Question: I am trying to run selenium web driver(Firefox) test cases against a web application which uses NTLM authentication protocol.
I used DesiredCapabilities to update the value with "<URL>" in order to avoid the display of the authentication window.
The value is updated but in browser it is still empty.
Questions:
1. How can I set the "network.automatic-ntlm-auth.trusted-uris" value?
2. What is the best way to solve this issue?
Please check the and the below for more details.
Thanks in advance.

'''
public RemoteWebDriver getWebDriverObject(DesiredCapabilities capabilities) {
String os = SystemUtils.IS_OS_WINDOWS ? "windows" : "linux";
System.setProperty("webdriver.gecko.driver", "target/test-classes/selenium_standalone_binaries/" + os + "/marionette/64bit/geckodriver.exe");
FirefoxOptions options = new FirefoxOptions();
// check the "Network.automatic-ntlm-auth.trusted-uris value before update"
System.out.println("Capability before update >>>>>" + capabilities.getCapability("Network.automatic-ntlm-auth.trusted-uris"));
// update the "Network.automatic-ntlm-auth.trusted-uris value" after update
capabilities.setCapability("Network.automatic-ntlm-auth.trusted-uris", "http://localhost:8080");
// check the "Network.automatic-ntlm-auth.trusted-uris value after update"
System.out.println("Capability after update >>>>>" + capabilities.getCapability("Network.automatic-ntlm-auth.trusted-uris"));
options.merge(capabilities);
options.setHeadless(HEADLESS);
return new FirefoxDriver(options);
}
'''
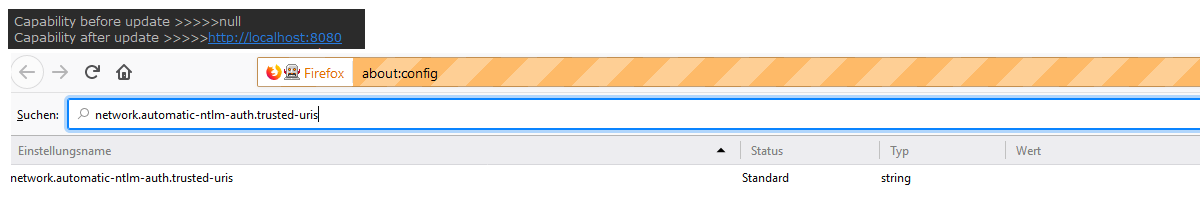
Answer: The problem is solved. I have to user FirefoxProfile to overwrite all browser config values.
Please check <URL> for more details.
'''
public RemoteWebDriver getWebDriverObject(DesiredCapabilities capabilities) {
String os = SystemUtils.IS_OS_WINDOWS ? "windows" : "linux";
System.setProperty("webdriver.gecko.driver", "target/test-classes/selenium_standalone_binaries/" + os + "/marionette/64bit/geckodriver.exe");
FirefoxOptions options = new FirefoxOptions();
options.merge(capabilities);
options.setHeadless(HEADLESS);
FirefoxProfile profile = new FirefoxProfile();
profile.setPreference("network.automatic-ntlm-auth.trusted-uris", "http://localhost:8080");
profile.setPreference("dom.disable_beforeunload", false);
options.setProfile(profile);
options.setLogLevel(FirefoxDriverLogLevel.DEBUG);
return new FirefoxDriver(options);
}
'''